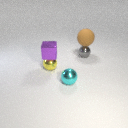
small cyan metal sphere in front of small yellow metal sphere